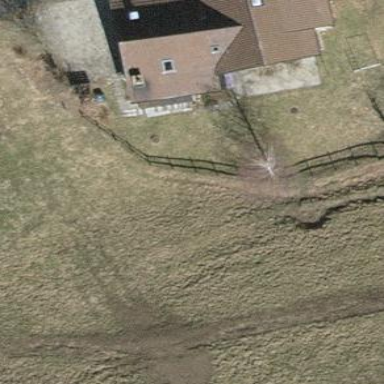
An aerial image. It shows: Simple house.